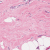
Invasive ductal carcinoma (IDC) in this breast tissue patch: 0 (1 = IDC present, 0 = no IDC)